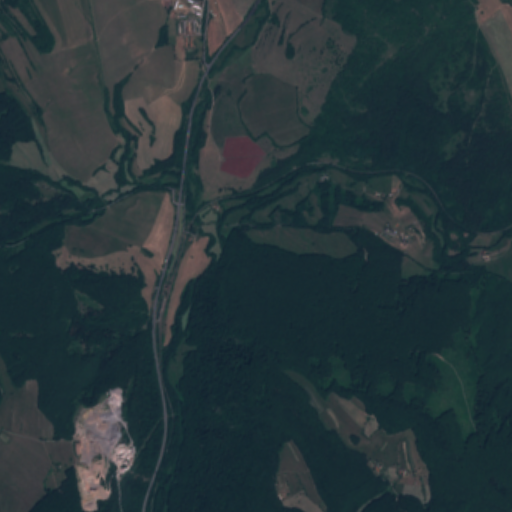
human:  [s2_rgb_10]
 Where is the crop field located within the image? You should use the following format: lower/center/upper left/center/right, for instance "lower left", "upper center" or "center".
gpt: The crop field is located in the center right of the image.
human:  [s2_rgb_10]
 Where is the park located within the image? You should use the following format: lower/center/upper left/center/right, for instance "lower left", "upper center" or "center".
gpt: The park is located in the center right of the image.
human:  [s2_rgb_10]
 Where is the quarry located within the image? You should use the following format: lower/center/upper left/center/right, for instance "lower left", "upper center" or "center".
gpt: The quarry is located in the lower left of the image.
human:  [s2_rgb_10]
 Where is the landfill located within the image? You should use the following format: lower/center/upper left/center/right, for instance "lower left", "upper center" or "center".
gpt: There is no landfill in the image.